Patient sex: M
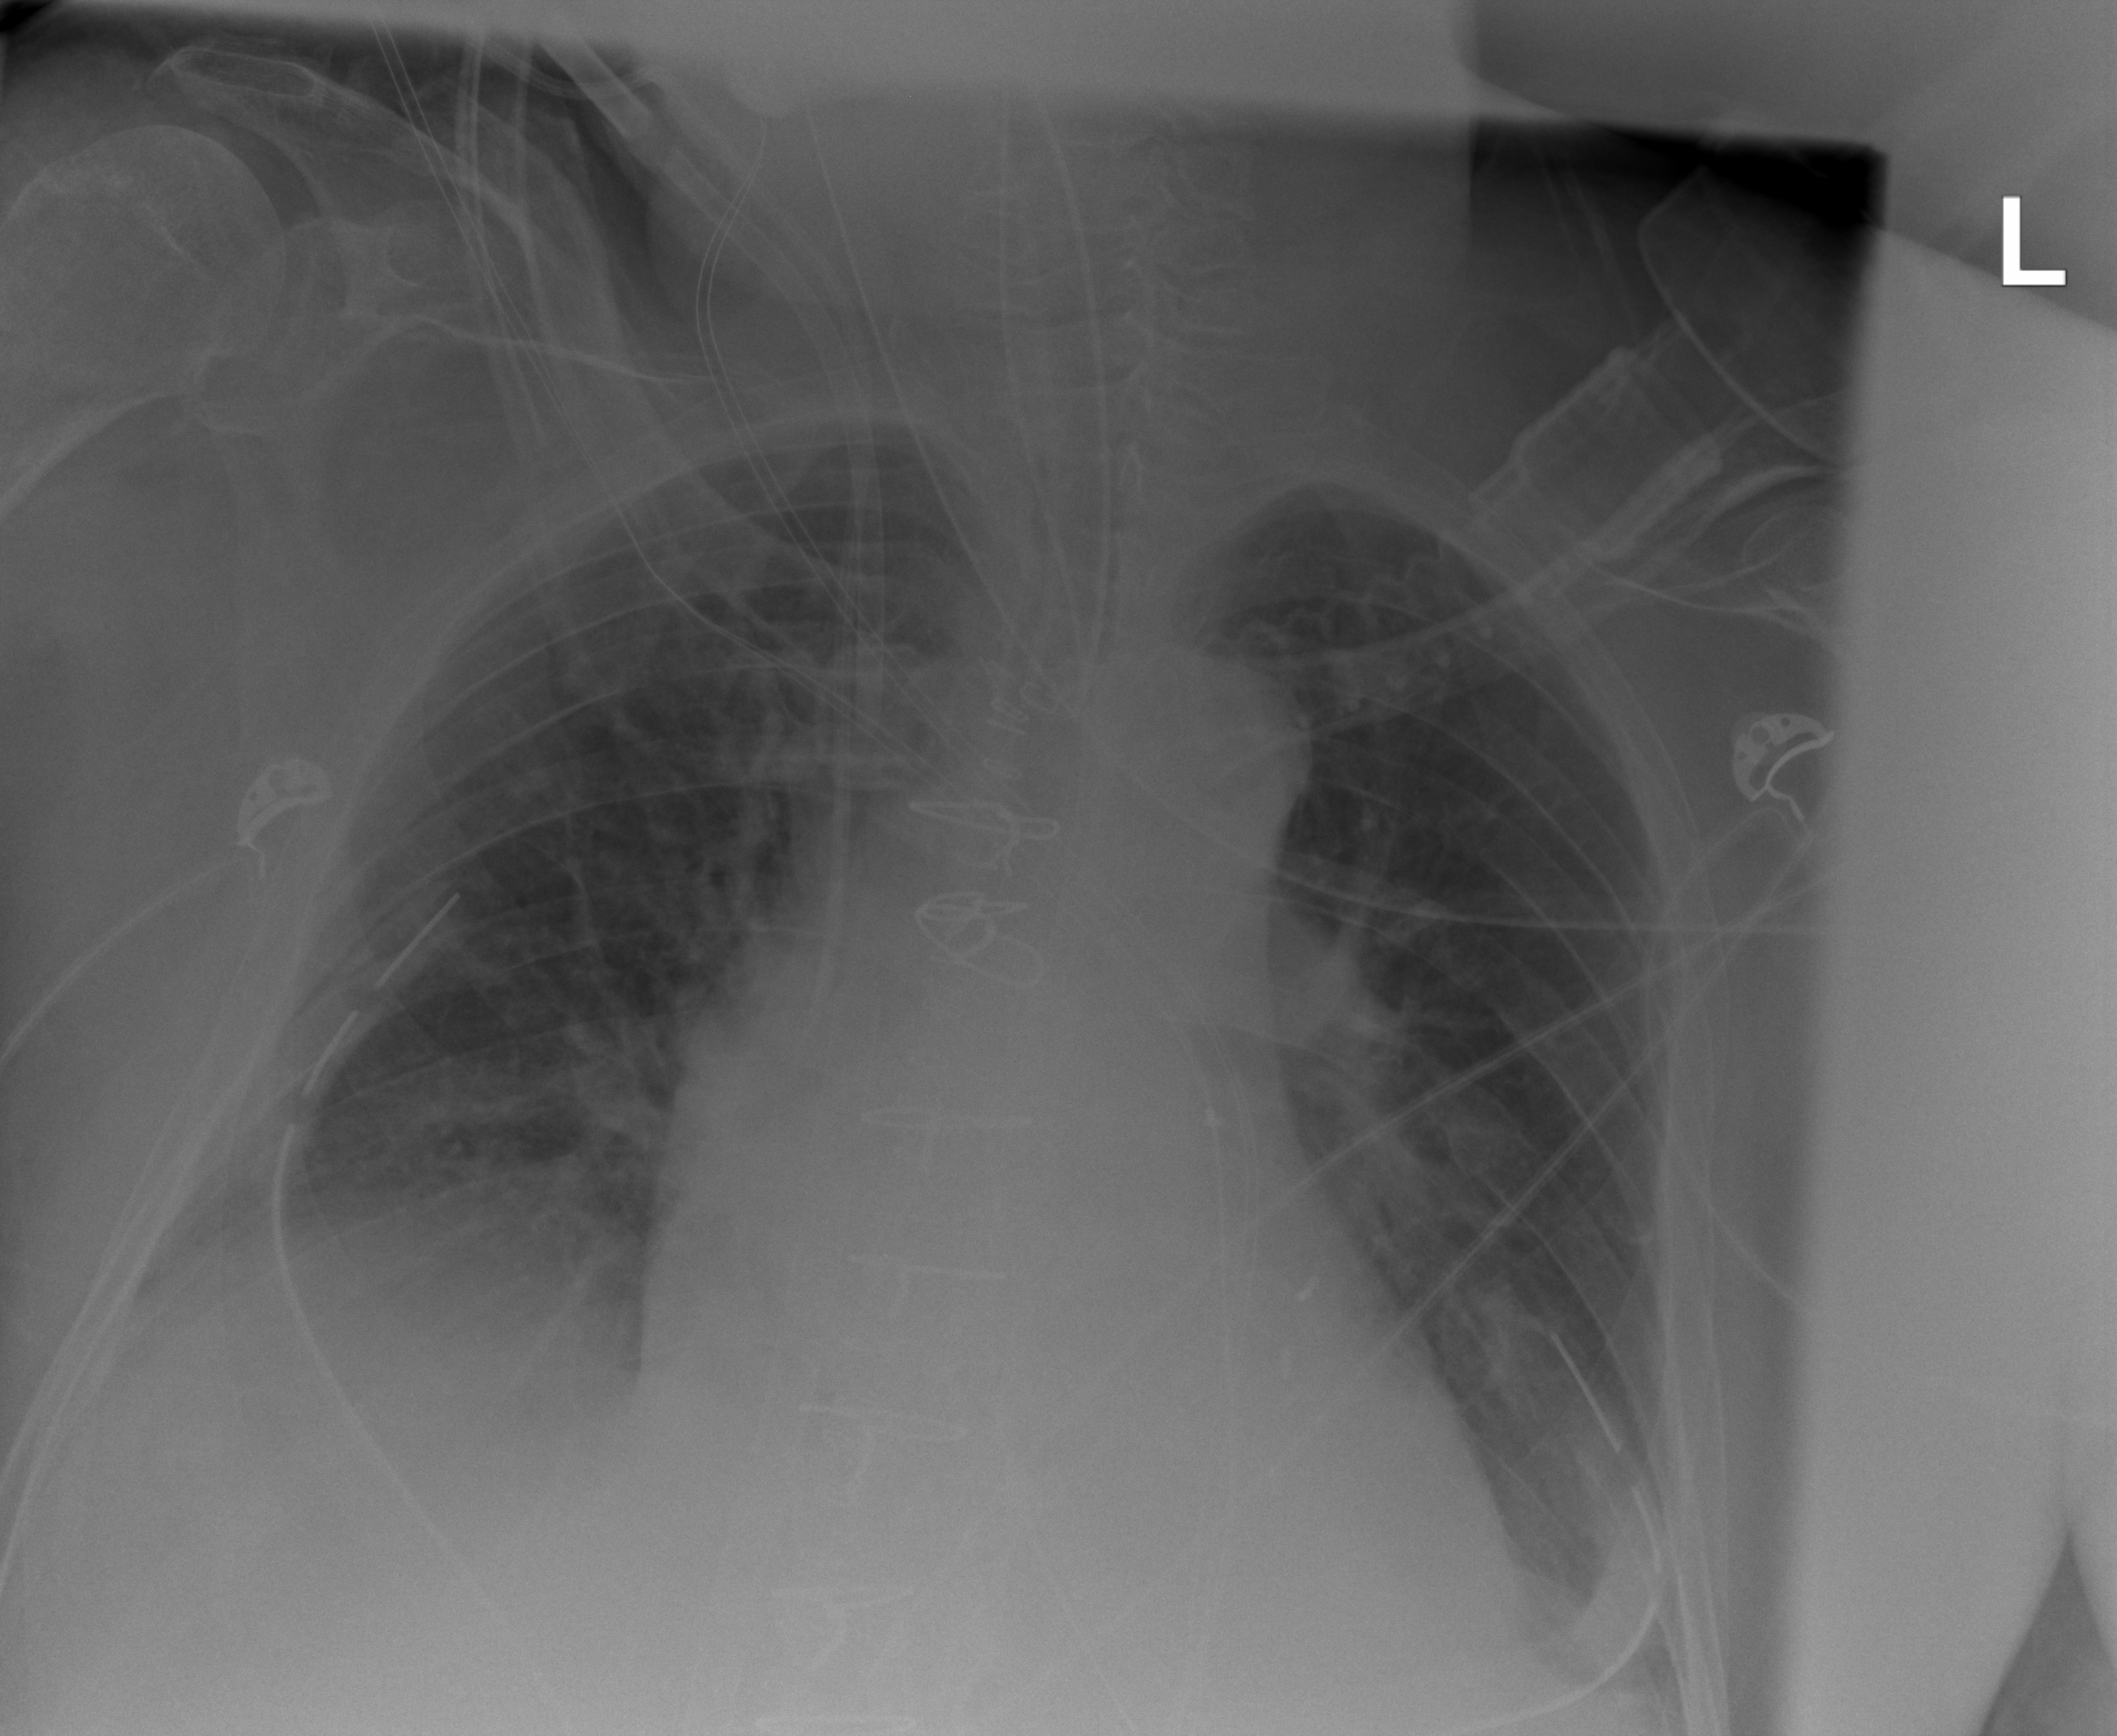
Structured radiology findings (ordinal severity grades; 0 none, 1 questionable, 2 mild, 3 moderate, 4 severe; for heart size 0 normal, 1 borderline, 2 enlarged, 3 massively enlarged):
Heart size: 2
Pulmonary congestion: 0
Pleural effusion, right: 2
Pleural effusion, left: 2
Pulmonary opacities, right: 0
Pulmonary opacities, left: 1
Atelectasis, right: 2
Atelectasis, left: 2